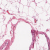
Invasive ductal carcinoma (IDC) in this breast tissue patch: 0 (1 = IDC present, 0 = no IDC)